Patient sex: F
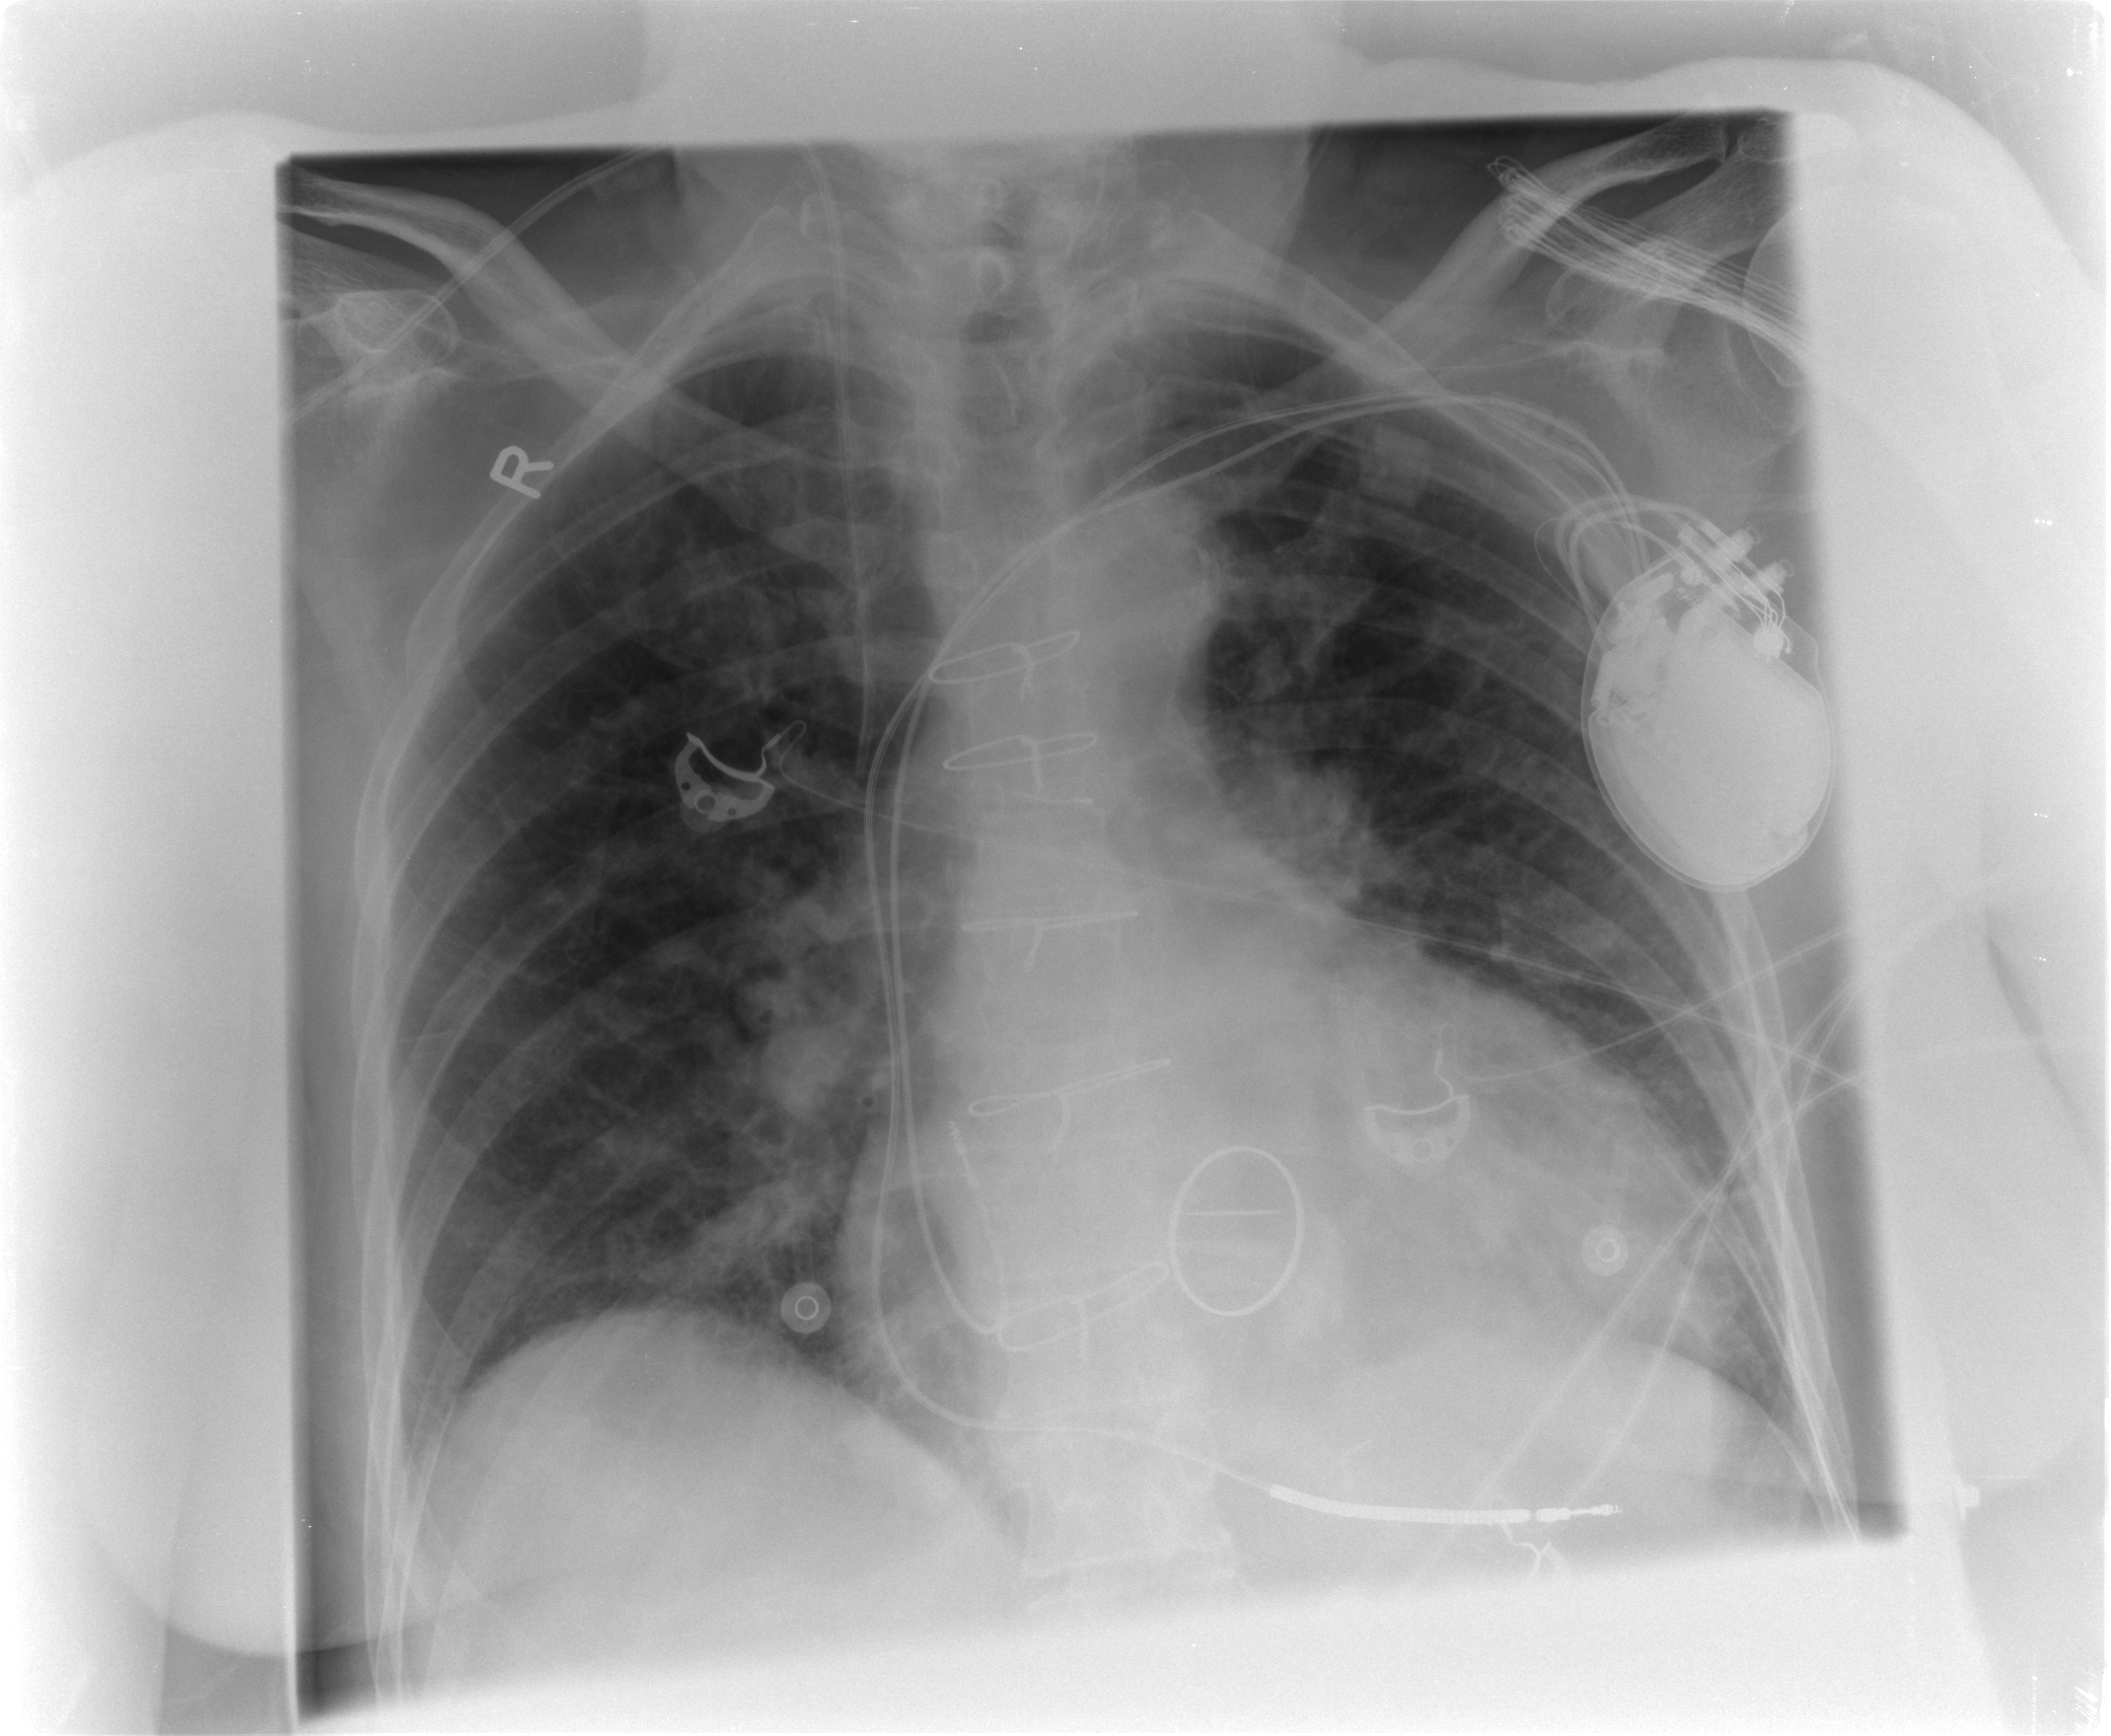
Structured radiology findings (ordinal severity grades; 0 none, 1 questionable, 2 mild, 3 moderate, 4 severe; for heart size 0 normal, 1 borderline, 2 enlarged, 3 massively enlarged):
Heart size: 2
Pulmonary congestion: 2
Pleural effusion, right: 1
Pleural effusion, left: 0
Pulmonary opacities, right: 2
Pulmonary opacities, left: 1
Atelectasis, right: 2
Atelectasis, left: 2